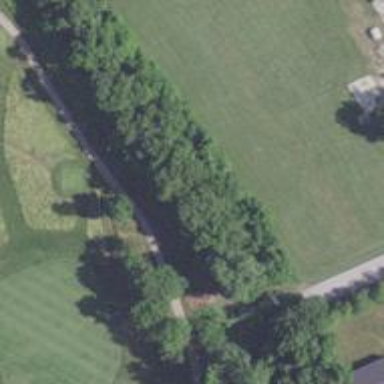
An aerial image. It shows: Golf cartpath that is also road path.